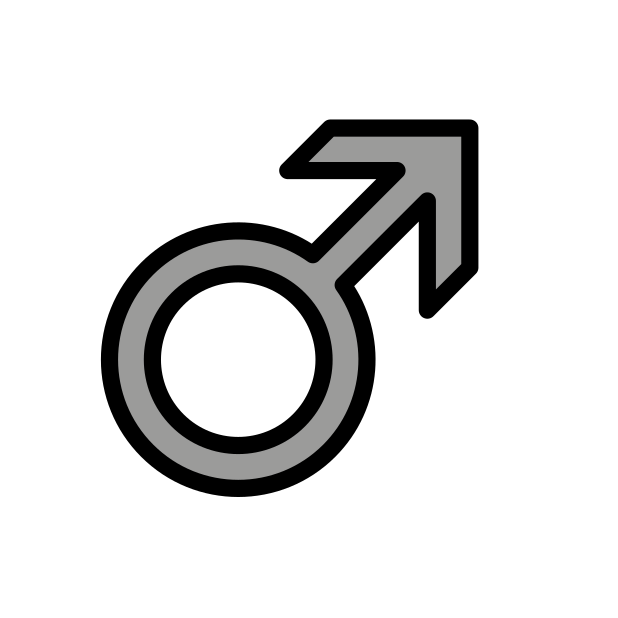
male sign